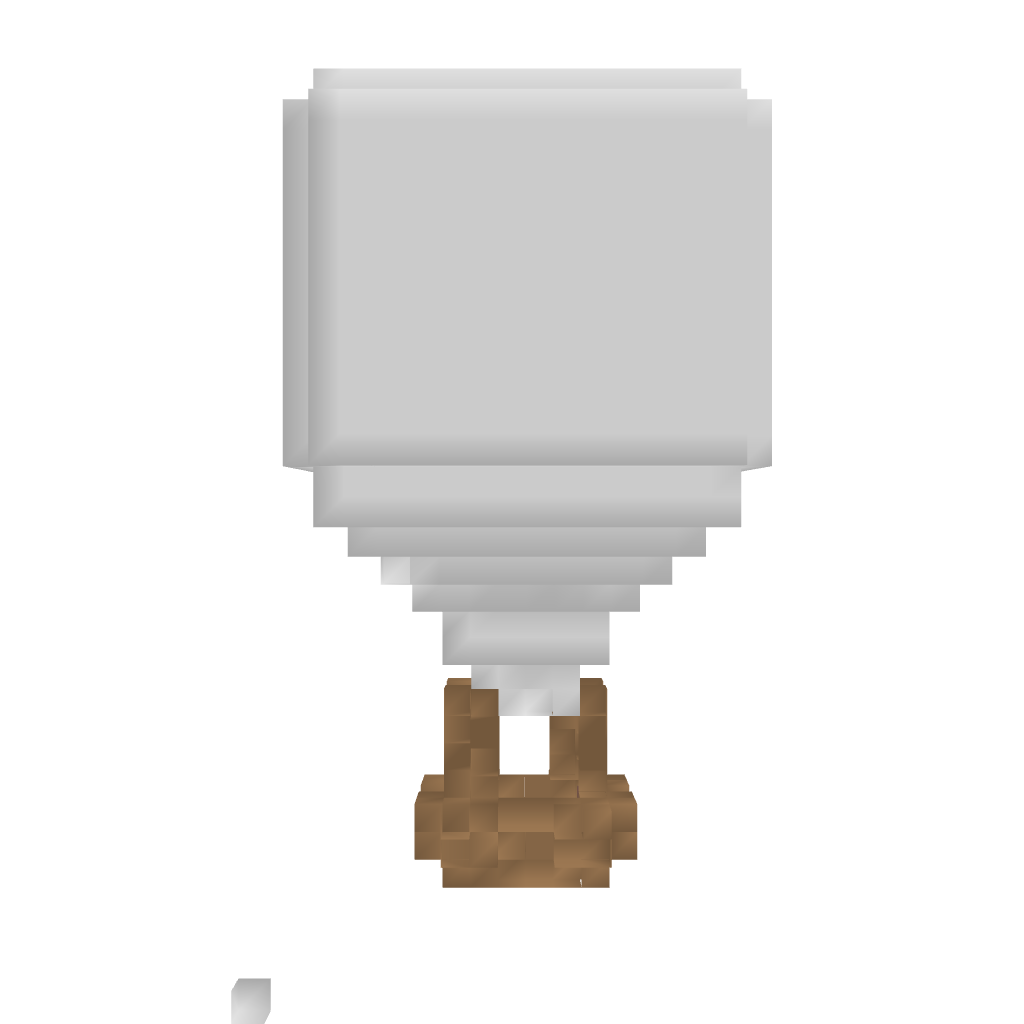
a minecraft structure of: Hot air balloon high quality